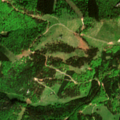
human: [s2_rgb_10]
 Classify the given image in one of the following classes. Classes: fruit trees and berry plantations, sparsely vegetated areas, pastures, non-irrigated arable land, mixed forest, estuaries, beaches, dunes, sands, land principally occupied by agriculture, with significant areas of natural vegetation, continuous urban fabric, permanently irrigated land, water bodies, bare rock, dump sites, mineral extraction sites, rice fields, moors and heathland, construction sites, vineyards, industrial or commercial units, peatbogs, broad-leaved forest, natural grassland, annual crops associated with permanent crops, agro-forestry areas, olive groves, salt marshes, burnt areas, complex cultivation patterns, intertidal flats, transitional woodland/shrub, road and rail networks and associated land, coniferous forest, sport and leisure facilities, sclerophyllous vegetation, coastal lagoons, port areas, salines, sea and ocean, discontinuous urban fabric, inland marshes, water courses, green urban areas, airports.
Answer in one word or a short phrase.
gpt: broad-leaved forest, coniferous forest, mixed forest